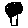
Label: tree